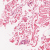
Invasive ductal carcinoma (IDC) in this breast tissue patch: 0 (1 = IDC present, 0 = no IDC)